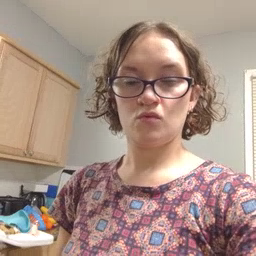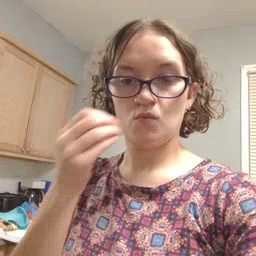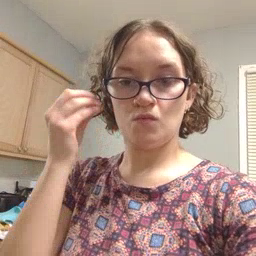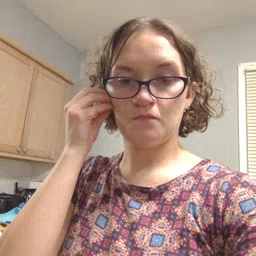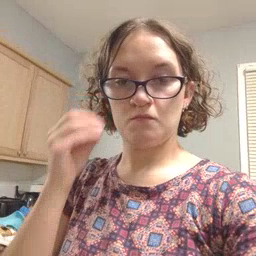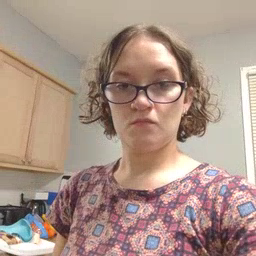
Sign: home